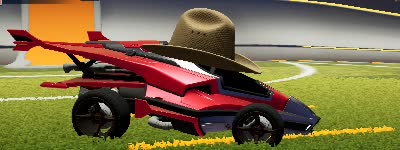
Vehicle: aftershock